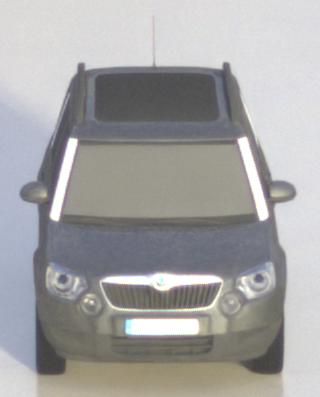
Make: Skoda
Model: Yeti 1.2 TSI
Detailed model: Yeti
Model produced from: 2009/11
Model produced until: 2011/10
Doors: 5
Color: gray
Road condition: wet road
Daytime: morning or afternoon
Contrast: medium contrast